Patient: sex F, age 60
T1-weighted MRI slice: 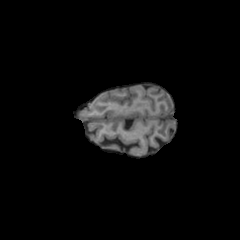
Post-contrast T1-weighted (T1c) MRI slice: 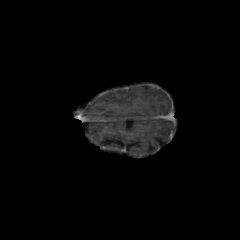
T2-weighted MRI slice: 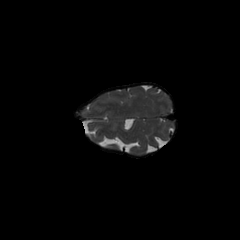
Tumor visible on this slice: no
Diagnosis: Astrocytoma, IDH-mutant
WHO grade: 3